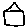
Label: house